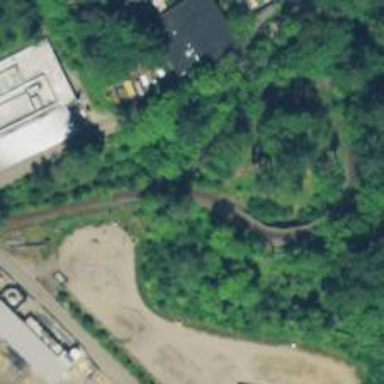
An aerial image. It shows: Miniature railway.